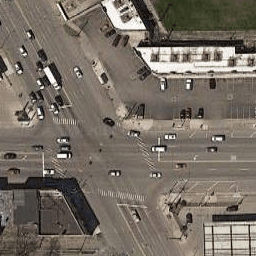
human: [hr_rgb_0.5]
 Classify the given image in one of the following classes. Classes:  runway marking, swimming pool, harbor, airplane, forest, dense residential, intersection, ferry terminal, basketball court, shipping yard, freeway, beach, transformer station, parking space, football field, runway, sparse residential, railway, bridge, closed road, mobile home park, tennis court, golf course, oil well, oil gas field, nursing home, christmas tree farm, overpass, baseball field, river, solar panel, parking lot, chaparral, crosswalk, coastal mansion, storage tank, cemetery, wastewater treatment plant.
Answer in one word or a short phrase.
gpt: intersection